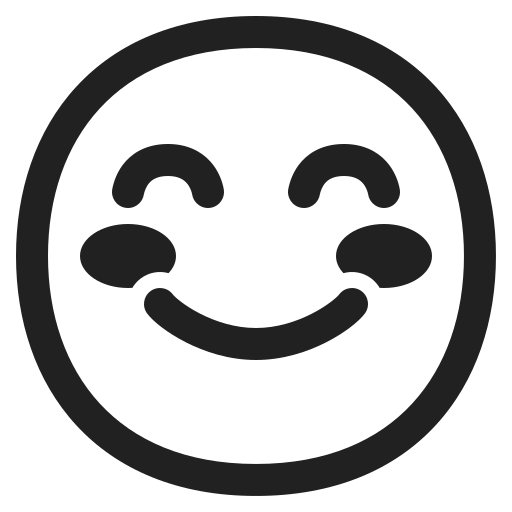
smiling face with smiling eyes high contrast